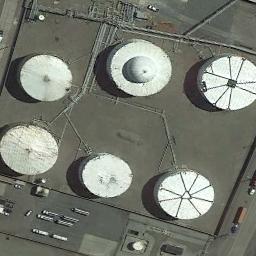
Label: storage_tank